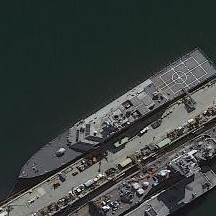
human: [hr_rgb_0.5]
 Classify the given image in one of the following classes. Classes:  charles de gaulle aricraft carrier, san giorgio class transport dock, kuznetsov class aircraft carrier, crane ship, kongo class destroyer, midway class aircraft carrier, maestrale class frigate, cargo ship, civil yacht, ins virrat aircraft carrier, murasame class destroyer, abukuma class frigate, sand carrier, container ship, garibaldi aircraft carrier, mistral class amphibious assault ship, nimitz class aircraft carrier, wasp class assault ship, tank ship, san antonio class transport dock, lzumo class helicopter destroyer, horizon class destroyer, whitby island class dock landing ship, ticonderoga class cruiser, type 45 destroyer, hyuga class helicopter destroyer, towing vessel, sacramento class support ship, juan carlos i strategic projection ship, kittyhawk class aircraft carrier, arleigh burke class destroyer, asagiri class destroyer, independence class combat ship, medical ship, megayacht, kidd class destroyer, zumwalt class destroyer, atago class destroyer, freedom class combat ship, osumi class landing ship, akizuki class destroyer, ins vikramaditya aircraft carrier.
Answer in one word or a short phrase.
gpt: Freedom class combat ship